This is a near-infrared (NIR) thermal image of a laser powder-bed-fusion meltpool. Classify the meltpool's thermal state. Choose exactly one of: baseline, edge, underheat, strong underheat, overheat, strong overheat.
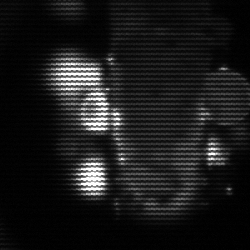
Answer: strong underheat